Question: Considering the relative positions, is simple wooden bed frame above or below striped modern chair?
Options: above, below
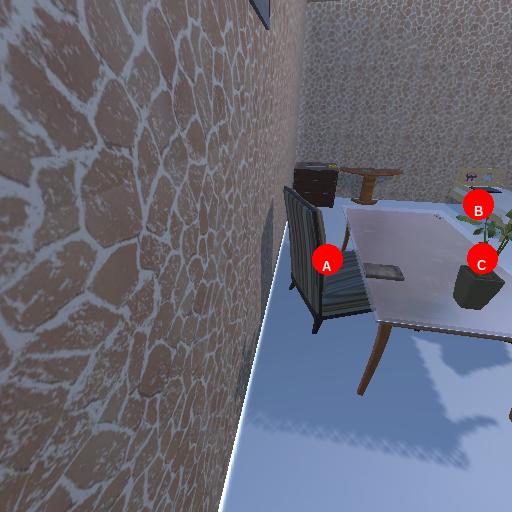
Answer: above